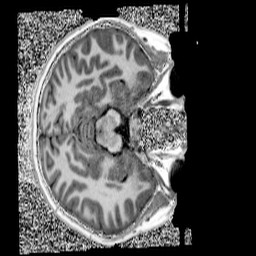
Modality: UNIT1
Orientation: axial
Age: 13
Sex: female
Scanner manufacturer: siemens
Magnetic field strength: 3 T
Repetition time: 4 s
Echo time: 0.00303 s